Question: I am using amChart. I have ballonText property of chart with following string:
'''
chartDest.balloonText = "[[title]]<span style='font-size:14px'><b>[[value]]</b> ([[percents]]%)</span>";
'''
output of above balloonText in chart is below:(When hover to slice of pie chart)

title,value and percentage field are render properly but HTML not rending.
I am using AmChart 2.11.3 pieChart. Thanks in advance
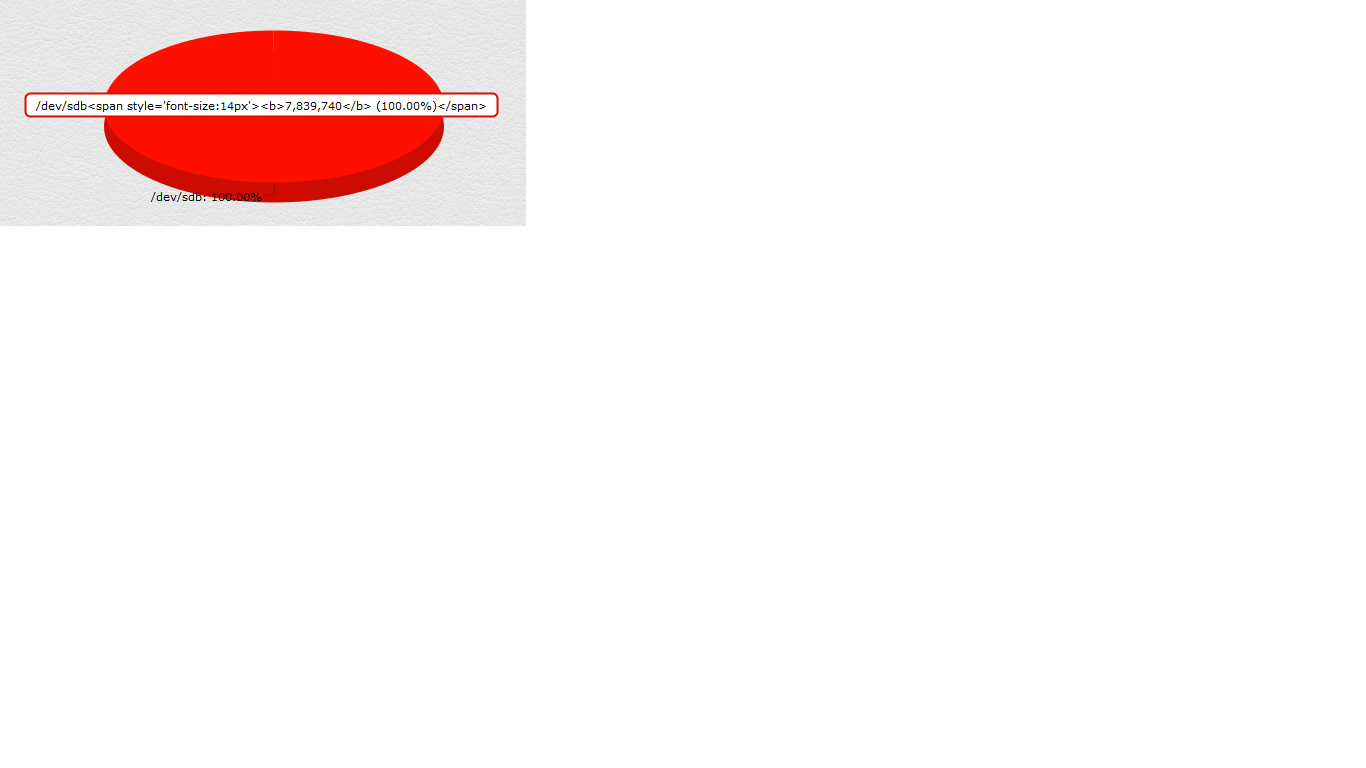
Answer: HTML in balloon is supported since 3.0 version only.